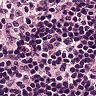
Metastatic tissue present: no